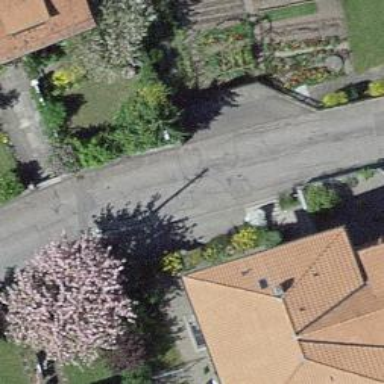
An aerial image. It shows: Asphalt road in residential area.